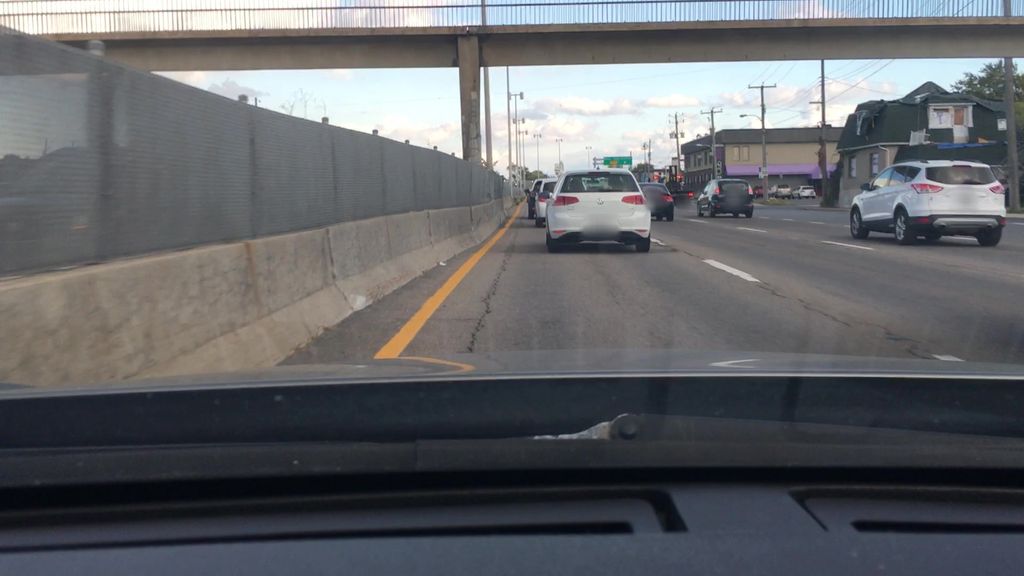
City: montreal